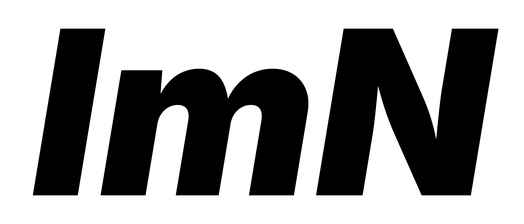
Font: Inter-Italic_Black_Italic